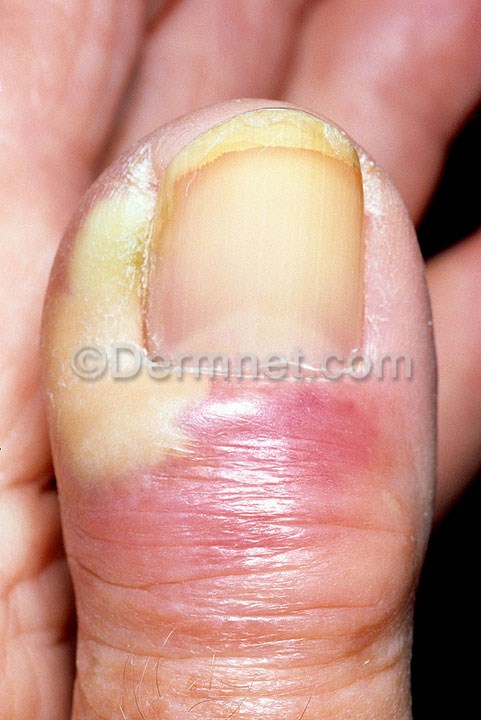
Disease: Nail Fungus and other Nail Disease